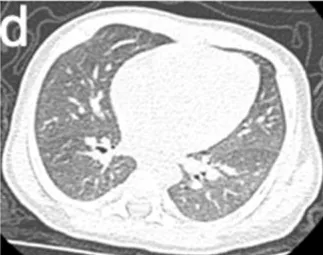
(c,d) X-rays and CT scans of the patient after the treatment of HS. (d) Chest CT scan was normal.
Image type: radiology (ct)